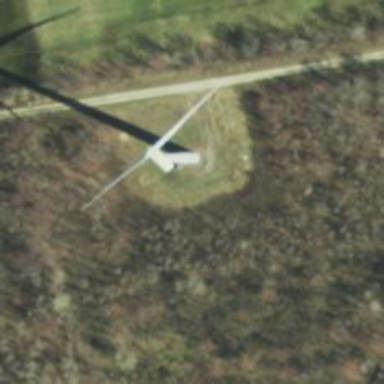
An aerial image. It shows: Wind generator using horizontal axis wind turbines.